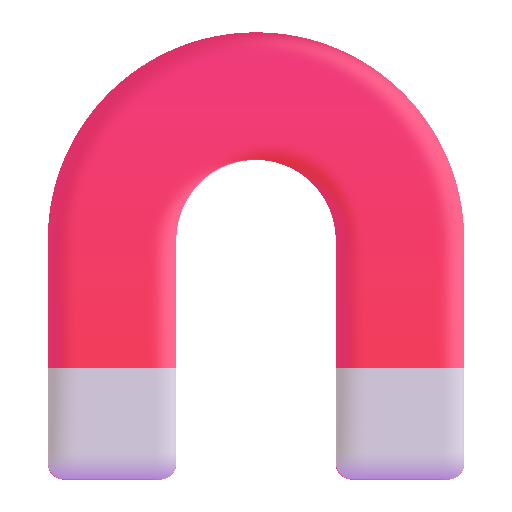
magnet color